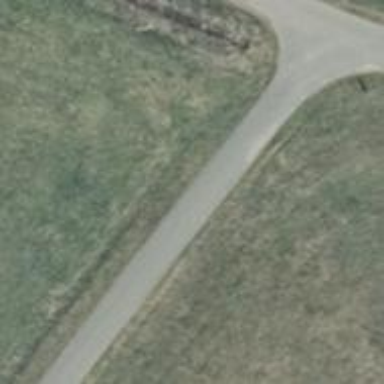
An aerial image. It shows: Asphalt track with grade1 surface.